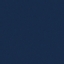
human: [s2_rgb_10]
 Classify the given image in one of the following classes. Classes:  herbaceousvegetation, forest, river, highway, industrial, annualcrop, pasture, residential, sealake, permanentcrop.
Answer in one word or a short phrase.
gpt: SeaLake